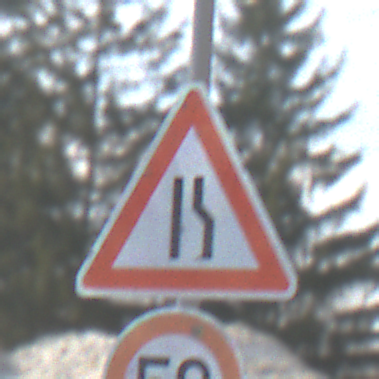
Verkehrszeichen: EinseitigVerengteFahrbahnRechts
Zusatzzeichen unten: Geschwindigkeit50
Umgebung: Outdoor, Suburban
Tageszeit: Midday
Wetter: PartlyCloudy
Licht: Natural
Jahreszeit: NotSpecified
Kontrast: HighContrast